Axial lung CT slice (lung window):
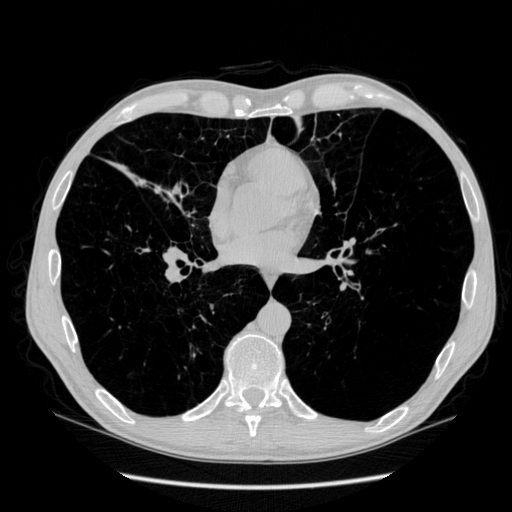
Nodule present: no